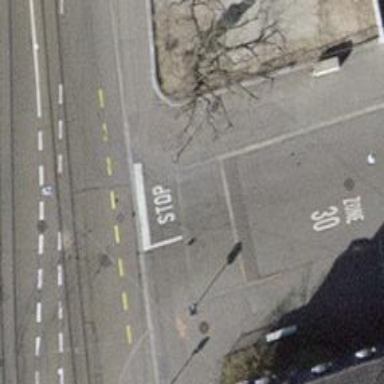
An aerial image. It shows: Unmarked crossing with traffic calming table on the road.